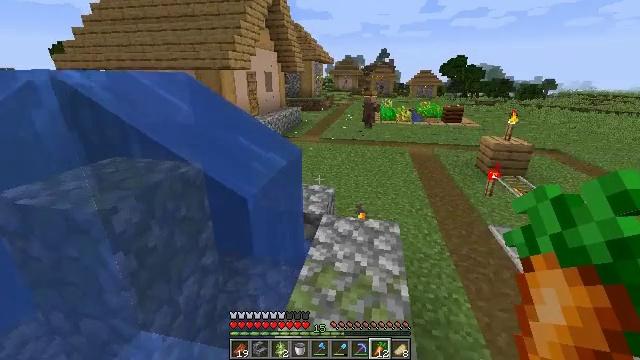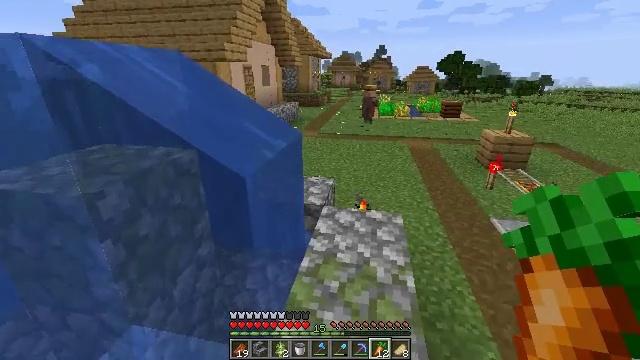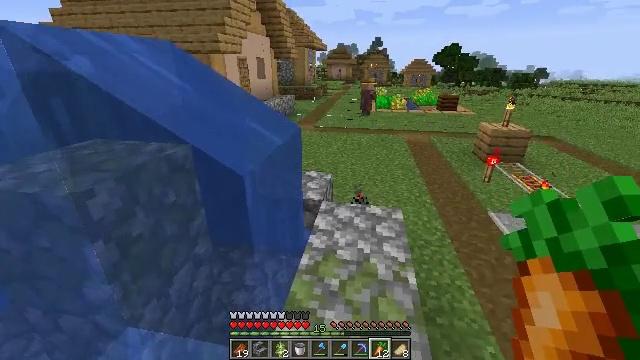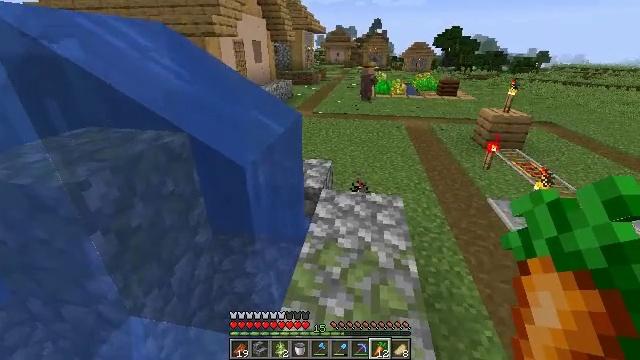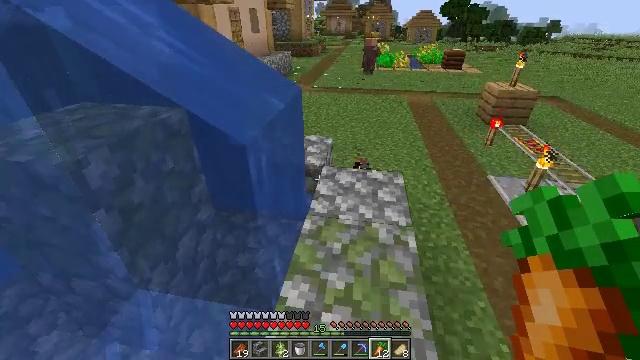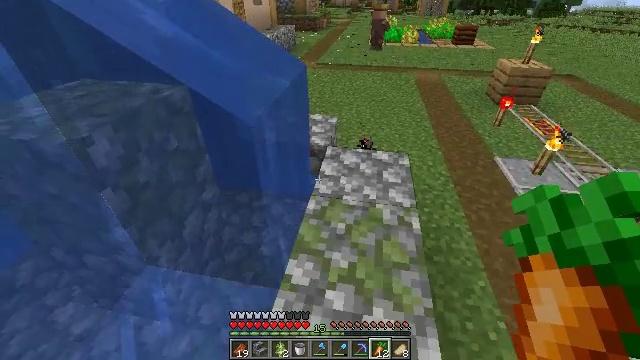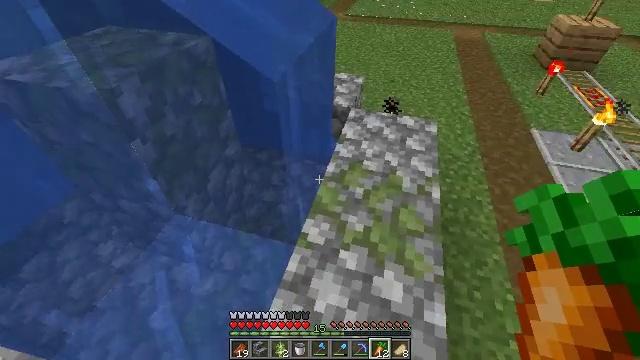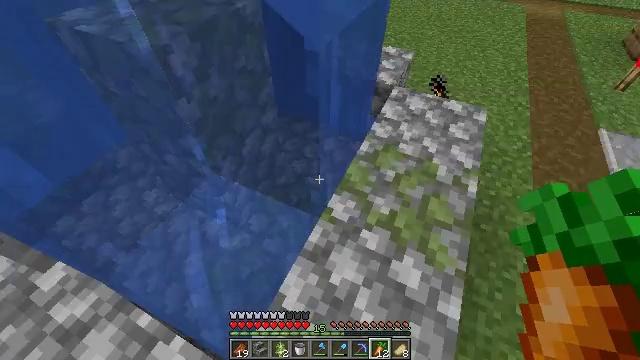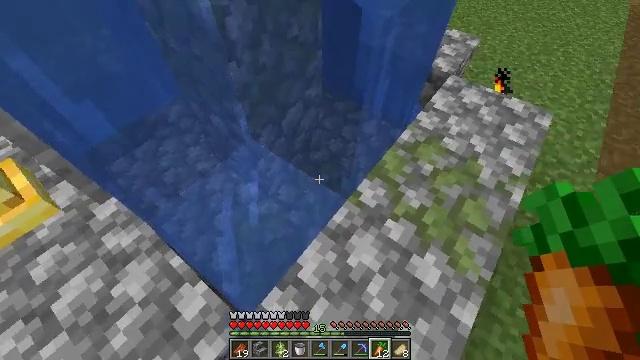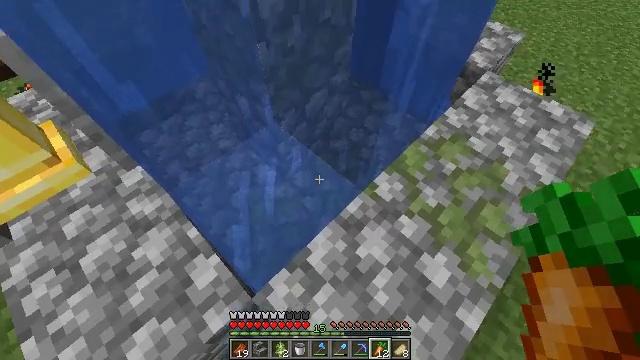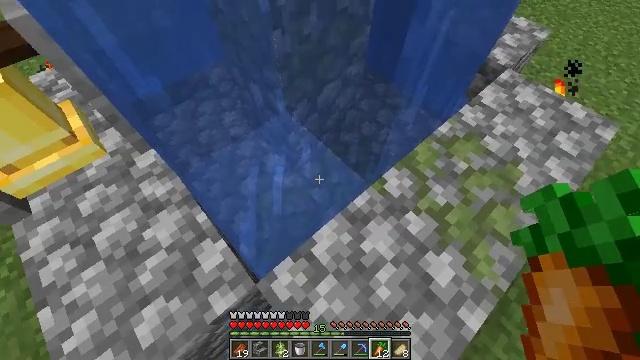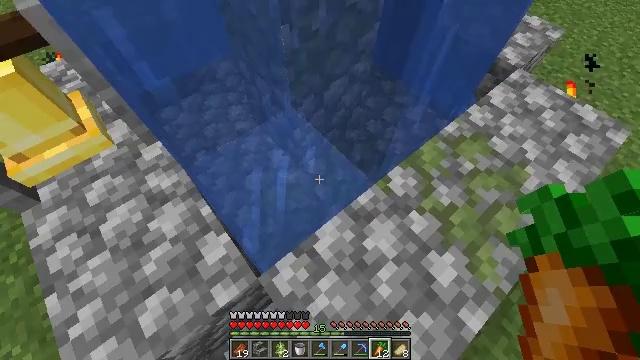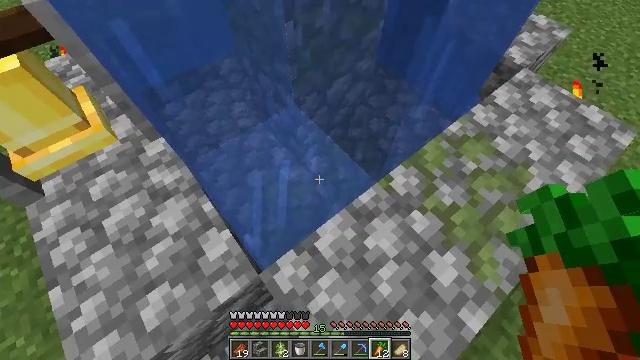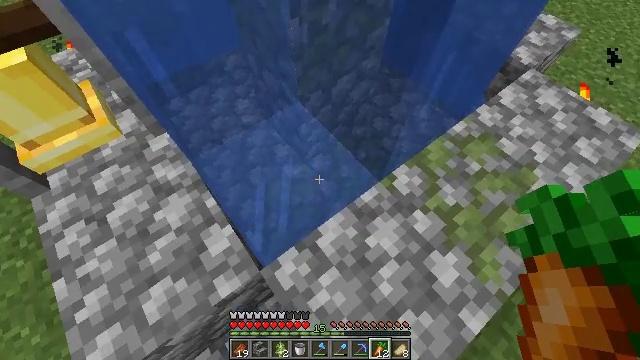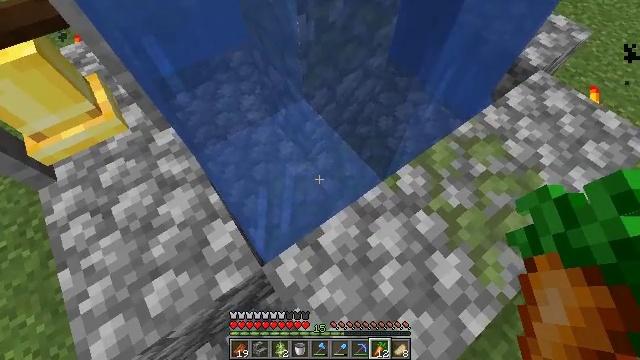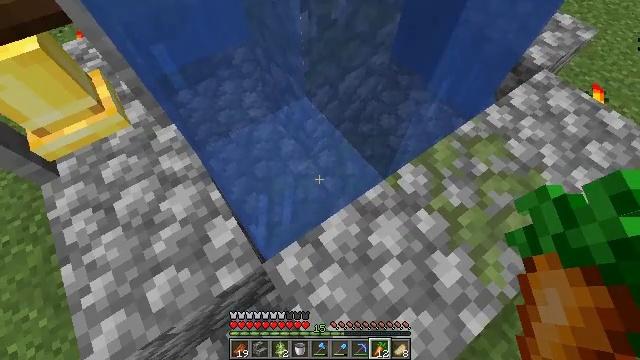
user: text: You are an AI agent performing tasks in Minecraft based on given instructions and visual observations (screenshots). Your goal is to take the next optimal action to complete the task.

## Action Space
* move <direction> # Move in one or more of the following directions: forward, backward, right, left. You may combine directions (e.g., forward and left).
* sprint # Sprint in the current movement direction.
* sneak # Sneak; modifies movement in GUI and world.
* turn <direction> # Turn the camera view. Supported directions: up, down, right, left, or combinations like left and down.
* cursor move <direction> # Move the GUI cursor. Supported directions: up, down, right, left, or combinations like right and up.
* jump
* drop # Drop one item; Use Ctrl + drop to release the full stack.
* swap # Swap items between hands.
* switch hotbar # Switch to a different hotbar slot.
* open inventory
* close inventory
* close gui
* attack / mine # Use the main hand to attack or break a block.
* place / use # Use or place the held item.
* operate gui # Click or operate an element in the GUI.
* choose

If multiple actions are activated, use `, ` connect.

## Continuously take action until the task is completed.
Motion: motion action
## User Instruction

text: Break the mossy cobblestone to gather materials.
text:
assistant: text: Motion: no_op
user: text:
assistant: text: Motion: turn down
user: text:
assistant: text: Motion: turn down
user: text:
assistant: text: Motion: turn down
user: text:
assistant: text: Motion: turn down
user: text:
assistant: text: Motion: turn left and down
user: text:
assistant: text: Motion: turn left and down
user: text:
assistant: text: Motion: turn left and down
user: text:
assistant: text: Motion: turn left and down
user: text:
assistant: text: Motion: turn left and down
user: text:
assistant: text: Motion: turn left
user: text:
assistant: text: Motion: no_op
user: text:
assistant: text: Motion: turn left
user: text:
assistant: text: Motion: turn left
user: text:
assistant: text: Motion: no_op
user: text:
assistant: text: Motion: no_op
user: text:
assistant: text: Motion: no_op
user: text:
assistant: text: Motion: turn left
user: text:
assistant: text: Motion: turn left
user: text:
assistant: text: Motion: turn left and up
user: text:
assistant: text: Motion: no_op
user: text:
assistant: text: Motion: no_op
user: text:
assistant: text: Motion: no_op
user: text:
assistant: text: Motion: no_op
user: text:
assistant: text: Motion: no_op
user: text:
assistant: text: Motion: no_op
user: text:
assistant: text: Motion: no_op
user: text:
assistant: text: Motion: turn left
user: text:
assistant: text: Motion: turn left
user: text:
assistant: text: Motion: no_op